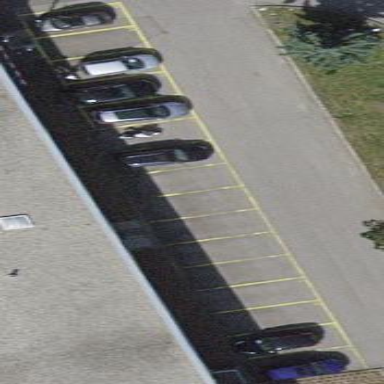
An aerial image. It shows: Parking available on the street side.